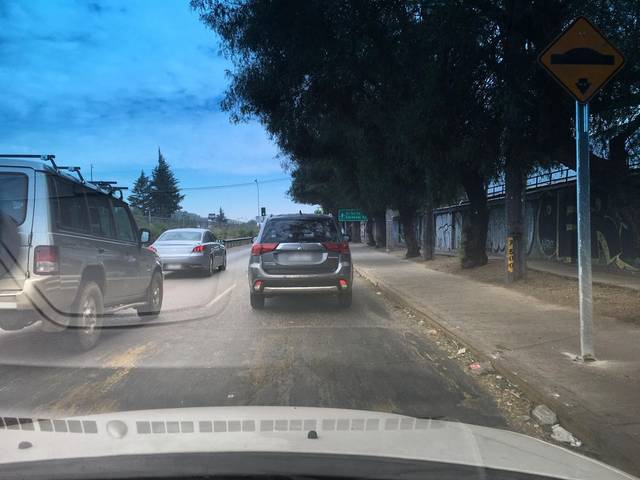
Region: Chile
Coordinates: -33.391, -70.689